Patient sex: M
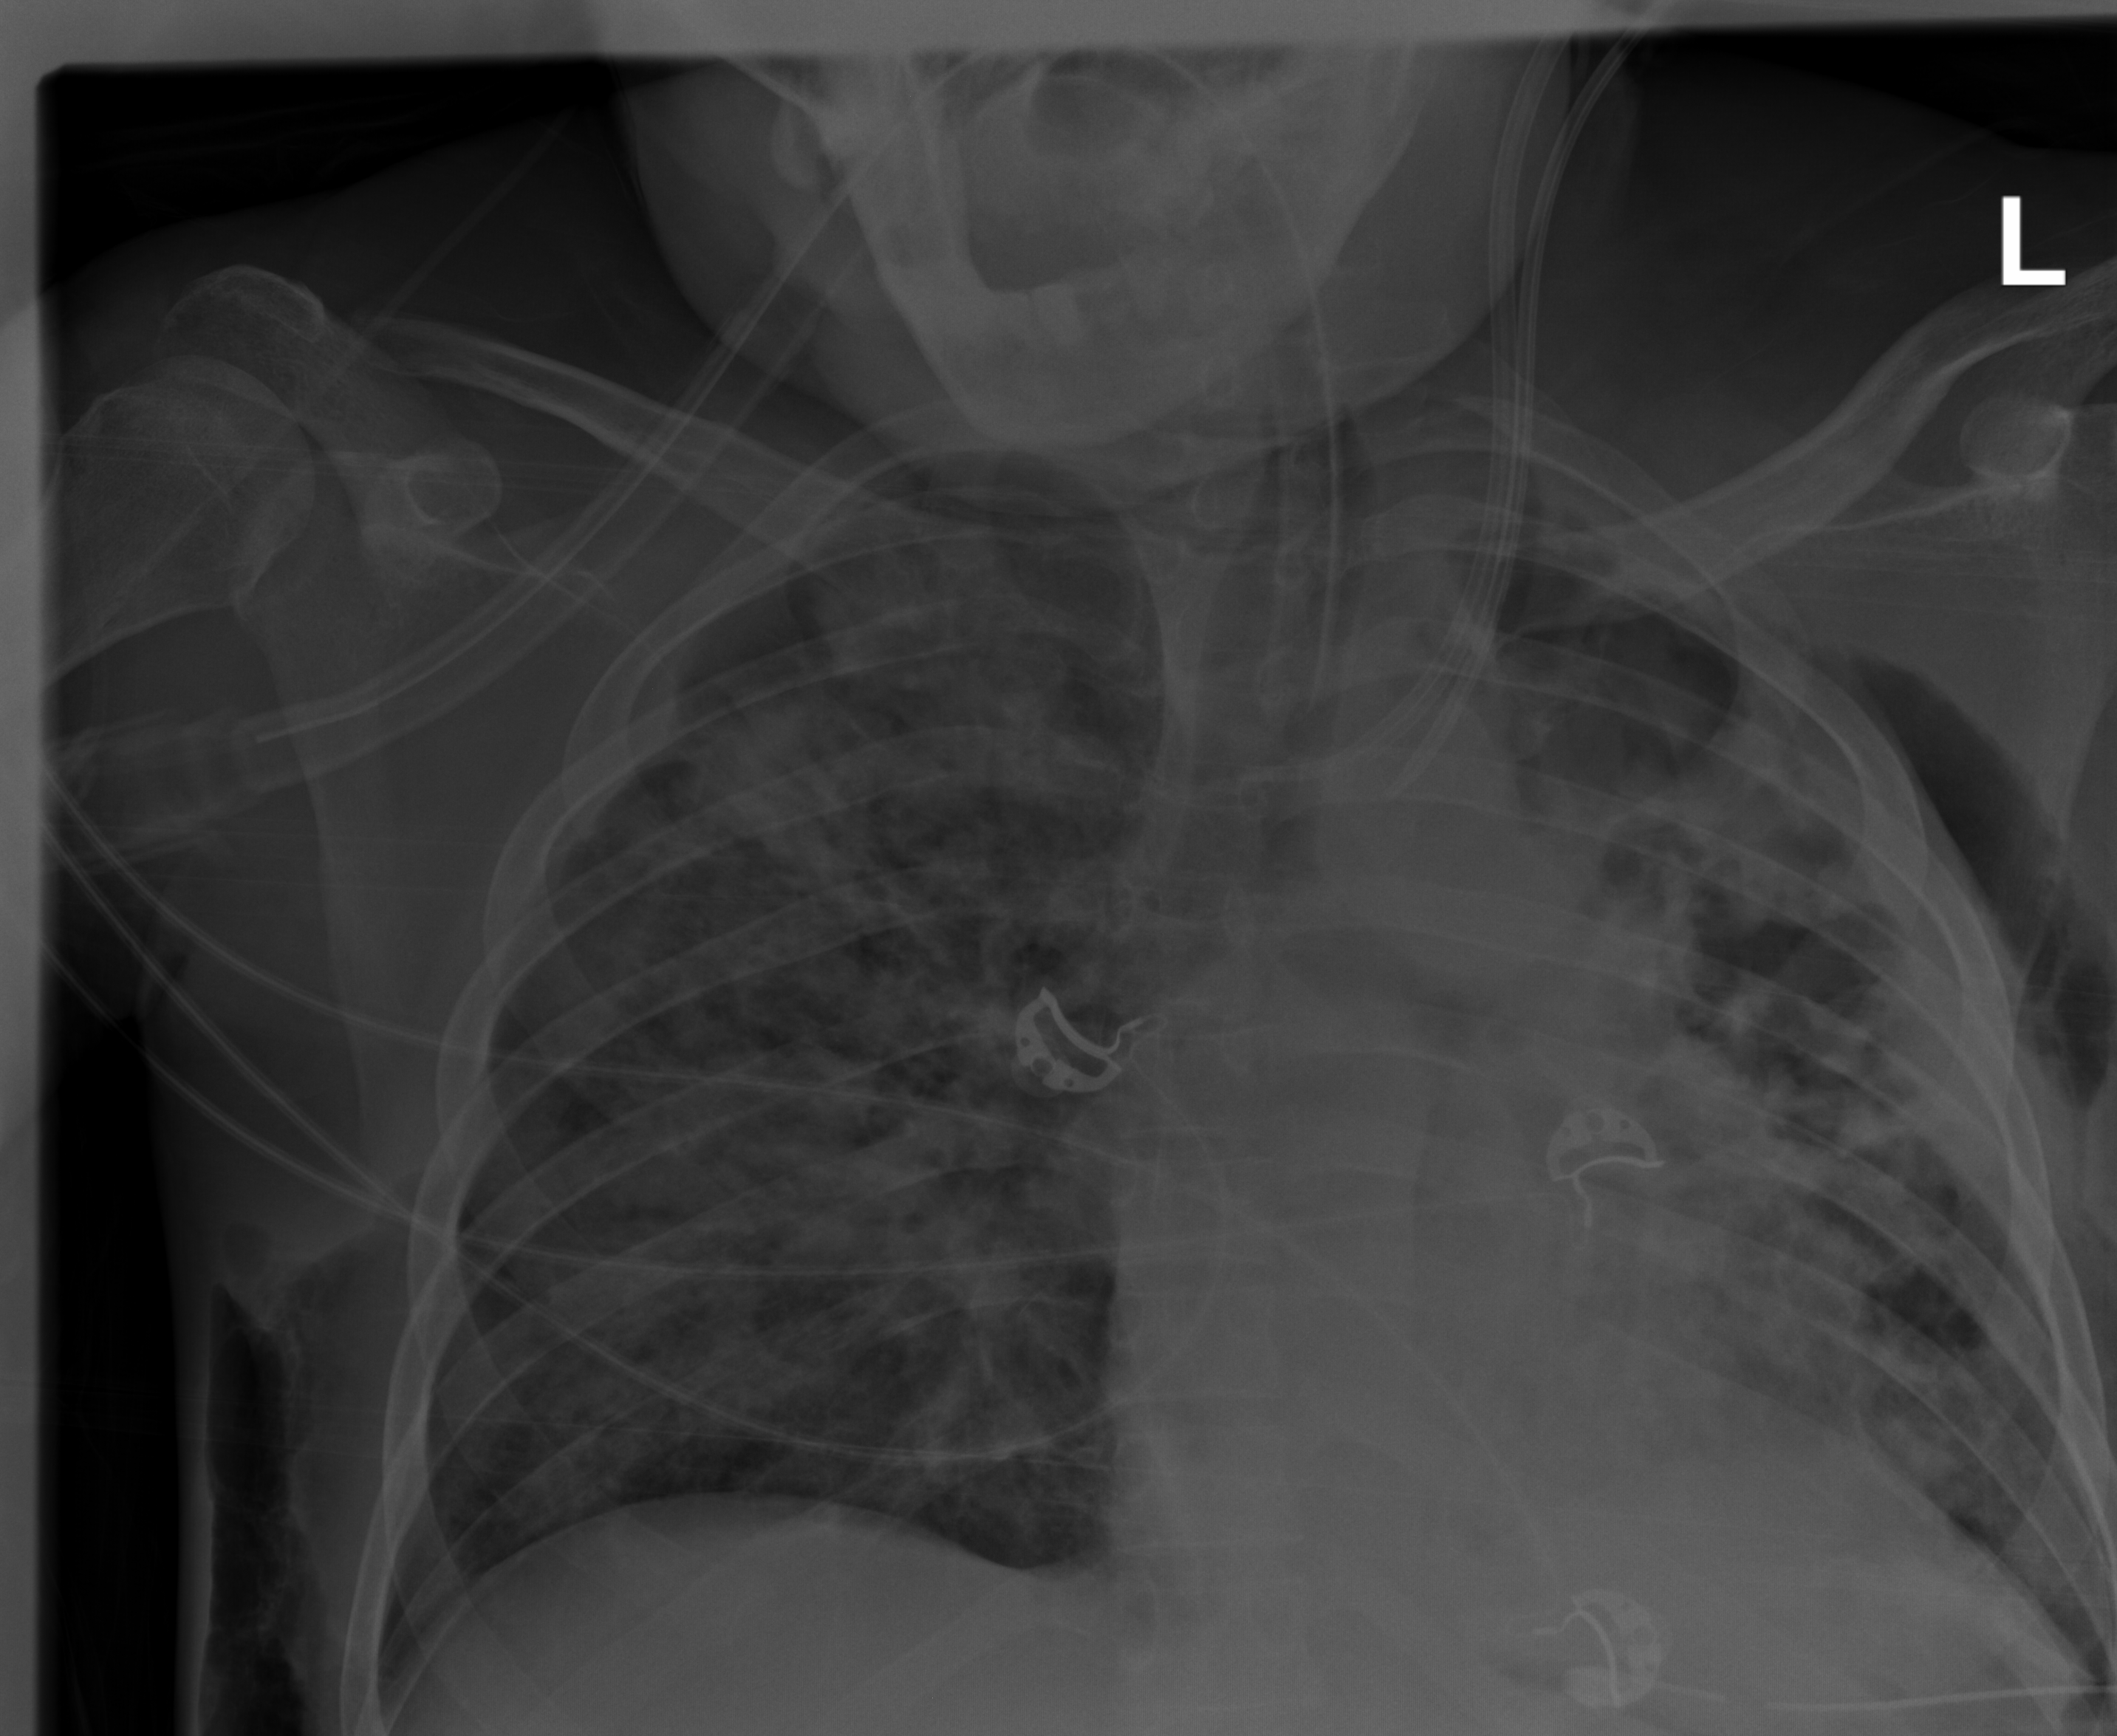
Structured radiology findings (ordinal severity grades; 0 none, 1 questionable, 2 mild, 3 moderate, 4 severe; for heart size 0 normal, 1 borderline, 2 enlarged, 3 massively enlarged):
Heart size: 1
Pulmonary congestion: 1
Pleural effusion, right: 0
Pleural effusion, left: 2
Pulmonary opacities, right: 3
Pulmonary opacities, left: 4
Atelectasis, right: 2
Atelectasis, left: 2